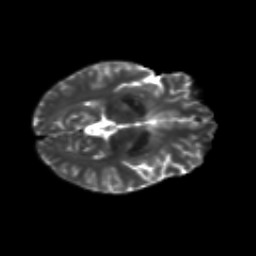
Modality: T2w
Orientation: axial
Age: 29
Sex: female
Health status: healthy
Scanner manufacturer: siemens
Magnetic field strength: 3 T
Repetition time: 8.6 s
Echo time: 0.095 s